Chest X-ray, AP view. Patient: 53 years old, sex M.
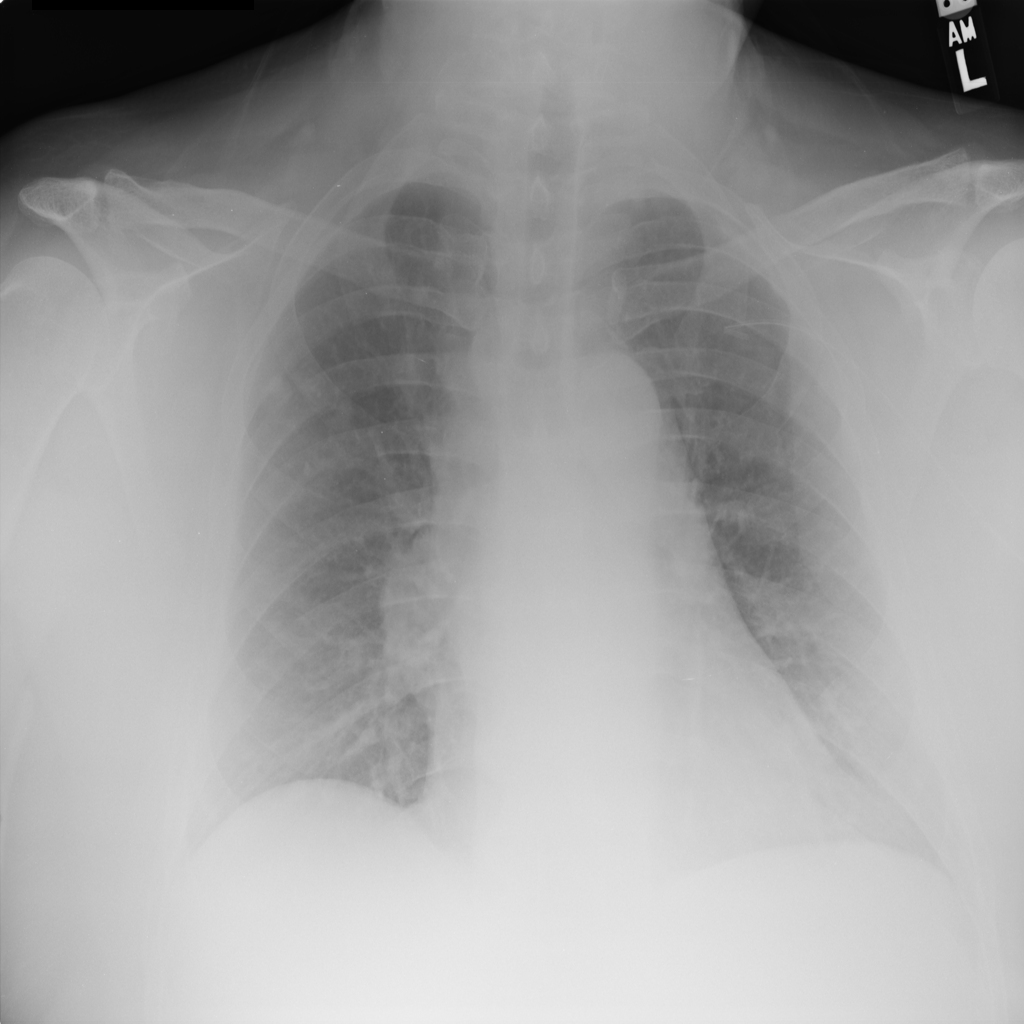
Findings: No Finding